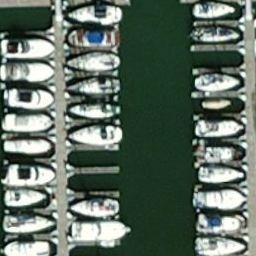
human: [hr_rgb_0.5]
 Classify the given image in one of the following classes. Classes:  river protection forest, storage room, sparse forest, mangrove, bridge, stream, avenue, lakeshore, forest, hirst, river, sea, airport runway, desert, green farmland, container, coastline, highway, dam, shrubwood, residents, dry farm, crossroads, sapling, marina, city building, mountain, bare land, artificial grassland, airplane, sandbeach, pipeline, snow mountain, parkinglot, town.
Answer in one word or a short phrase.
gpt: marina